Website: apple
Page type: newsletter-management
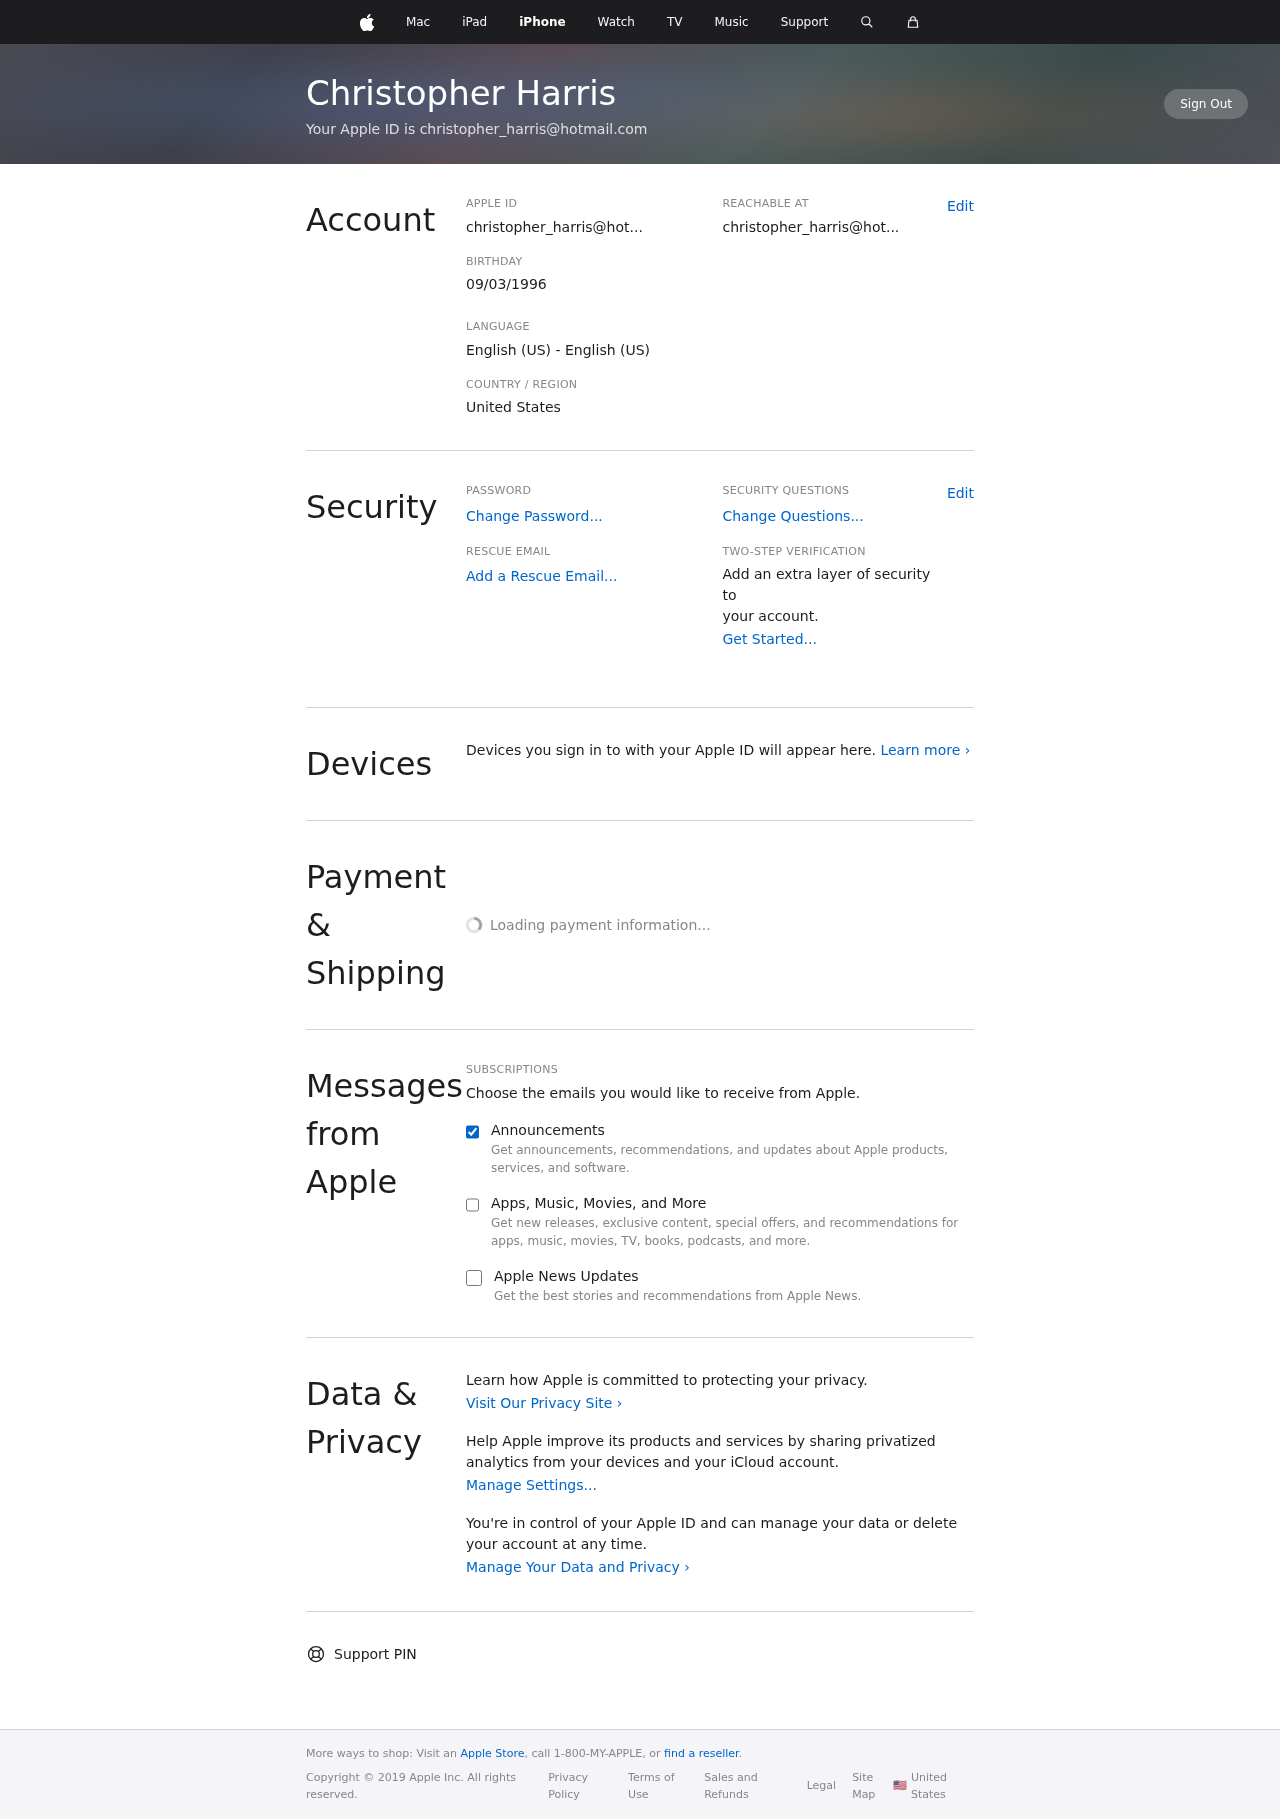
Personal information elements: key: PII_COUNTRY
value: United States
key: PII_DOB
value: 09/03/1996
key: PII_EMAIL
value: christopher_harris@hot...
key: PII_EMAIL
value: christopher_harris@hotmail.com
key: PII_FULLNAME
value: Christopher Harris
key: PII_EMAIL2
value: christopher_harris@hot...